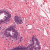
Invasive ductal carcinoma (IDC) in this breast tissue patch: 0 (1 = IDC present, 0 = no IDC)